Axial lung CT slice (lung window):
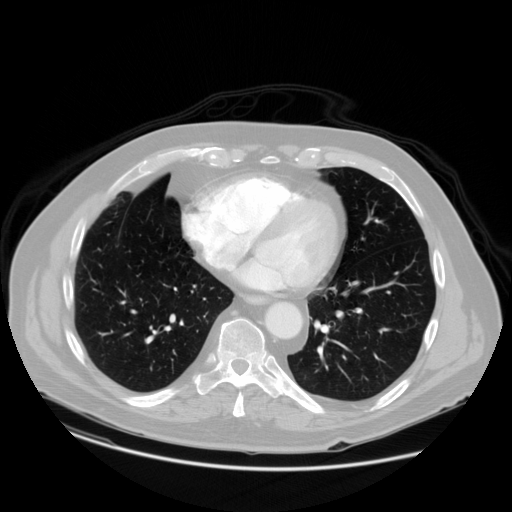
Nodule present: no